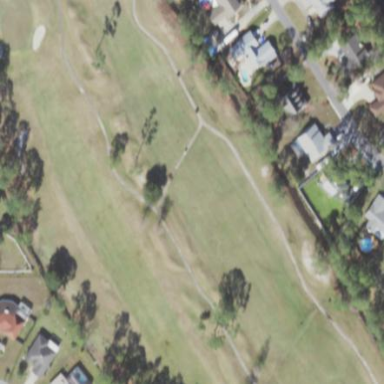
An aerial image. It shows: Rough area on grassy golf course.